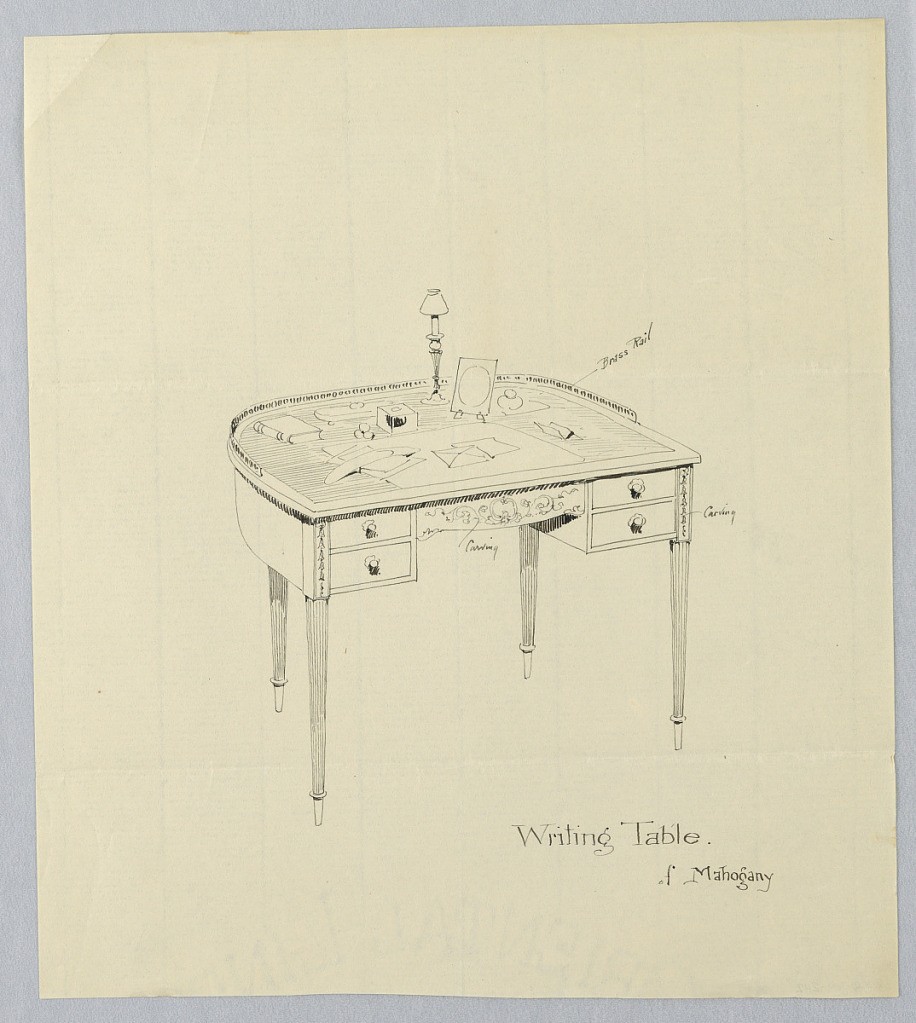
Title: Design for Semi-Circular Writing Table with Brass Railing
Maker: A.N. Davenport Co.
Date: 1900–05
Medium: Pen and black ink on thin cream paper
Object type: Drawing
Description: Semi-circular table top with brass railing at back; raised on 4 fluted columnar legs terminating in slim tapering feet with flute stops; center drawer carved in floral motifs and flanked by 4 shallow drawers with round knob pulls; atop table: ink well, sand container, envelopes, etc.